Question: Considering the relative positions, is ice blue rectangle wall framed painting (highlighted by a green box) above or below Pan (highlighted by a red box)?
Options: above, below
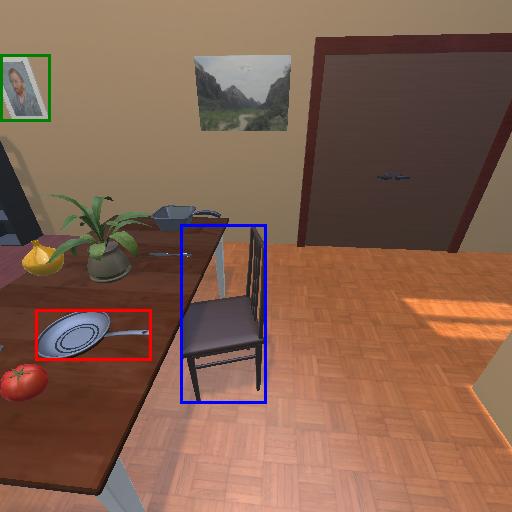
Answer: above